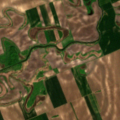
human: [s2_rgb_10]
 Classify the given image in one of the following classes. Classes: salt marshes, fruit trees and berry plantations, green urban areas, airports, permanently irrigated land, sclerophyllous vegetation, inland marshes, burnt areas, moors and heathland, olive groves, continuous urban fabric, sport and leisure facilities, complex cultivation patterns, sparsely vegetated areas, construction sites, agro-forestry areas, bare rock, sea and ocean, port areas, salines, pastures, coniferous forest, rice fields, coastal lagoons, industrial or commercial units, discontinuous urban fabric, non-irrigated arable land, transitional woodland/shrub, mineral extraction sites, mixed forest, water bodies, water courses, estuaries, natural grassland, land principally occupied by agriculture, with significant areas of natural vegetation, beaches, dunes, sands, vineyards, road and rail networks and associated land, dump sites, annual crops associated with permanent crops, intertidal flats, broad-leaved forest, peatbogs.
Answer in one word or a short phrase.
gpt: non-irrigated arable land, pastures, land principally occupied by agriculture, with significant areas of natural vegetation